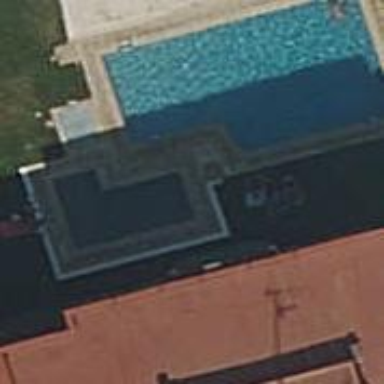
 perfect for swimming and other water activities."